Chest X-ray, PA view. Patient: 73 years old, sex F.
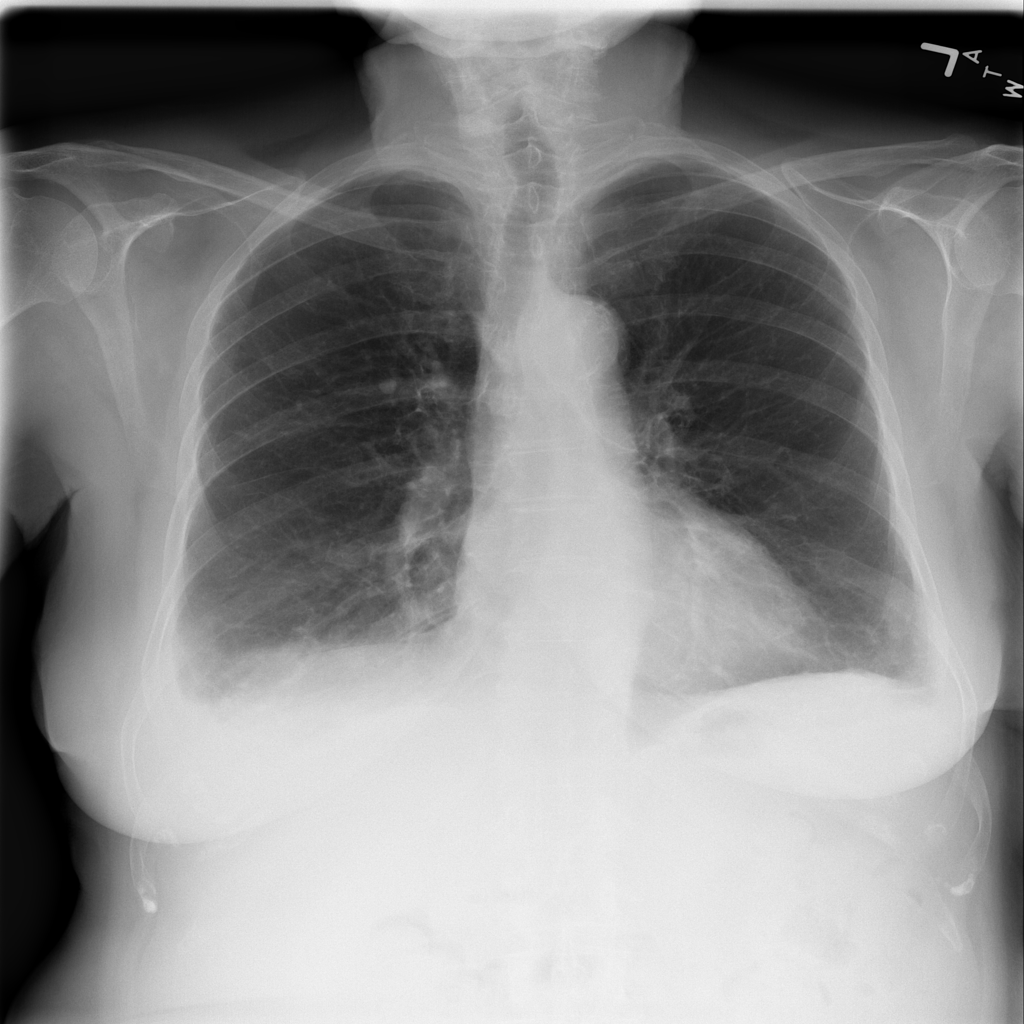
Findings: Atelectasis, Consolidation, Effusion, Mass